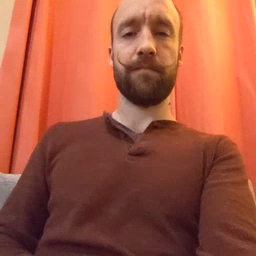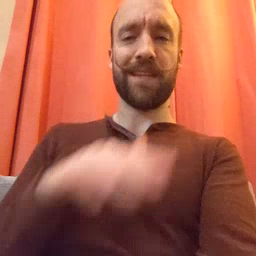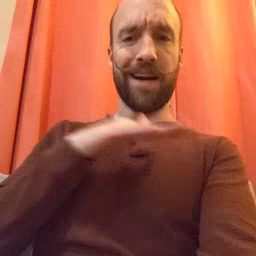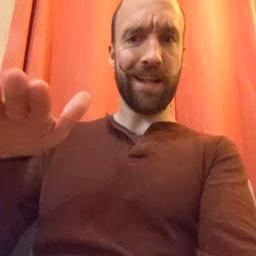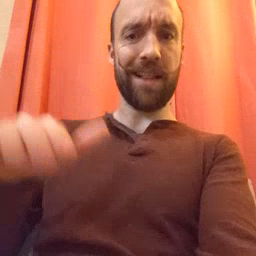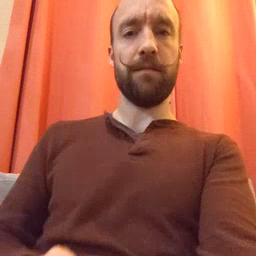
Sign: clean